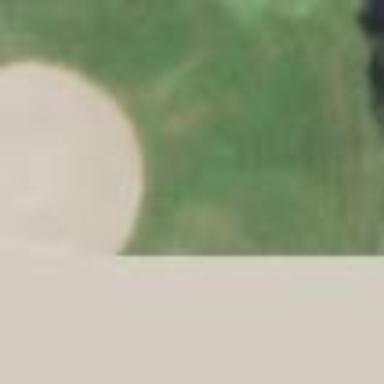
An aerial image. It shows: Baseball pitch for leisure land.